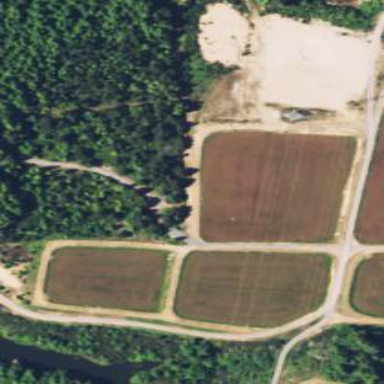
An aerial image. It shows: Farmland with cranberries as the crop.